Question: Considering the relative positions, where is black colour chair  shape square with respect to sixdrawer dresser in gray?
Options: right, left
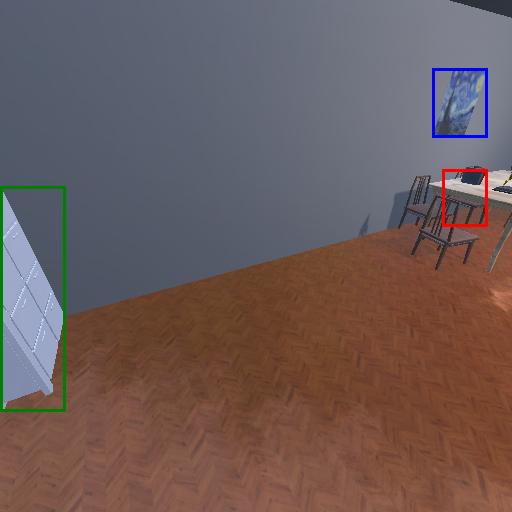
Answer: right